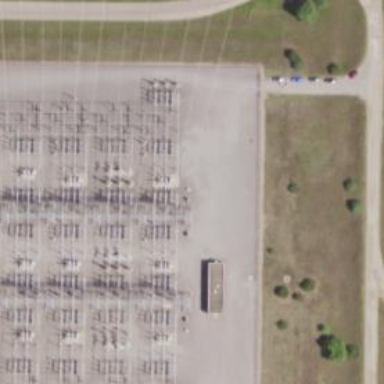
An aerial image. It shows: Switch for power supply.